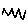
Label: zigzag